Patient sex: M
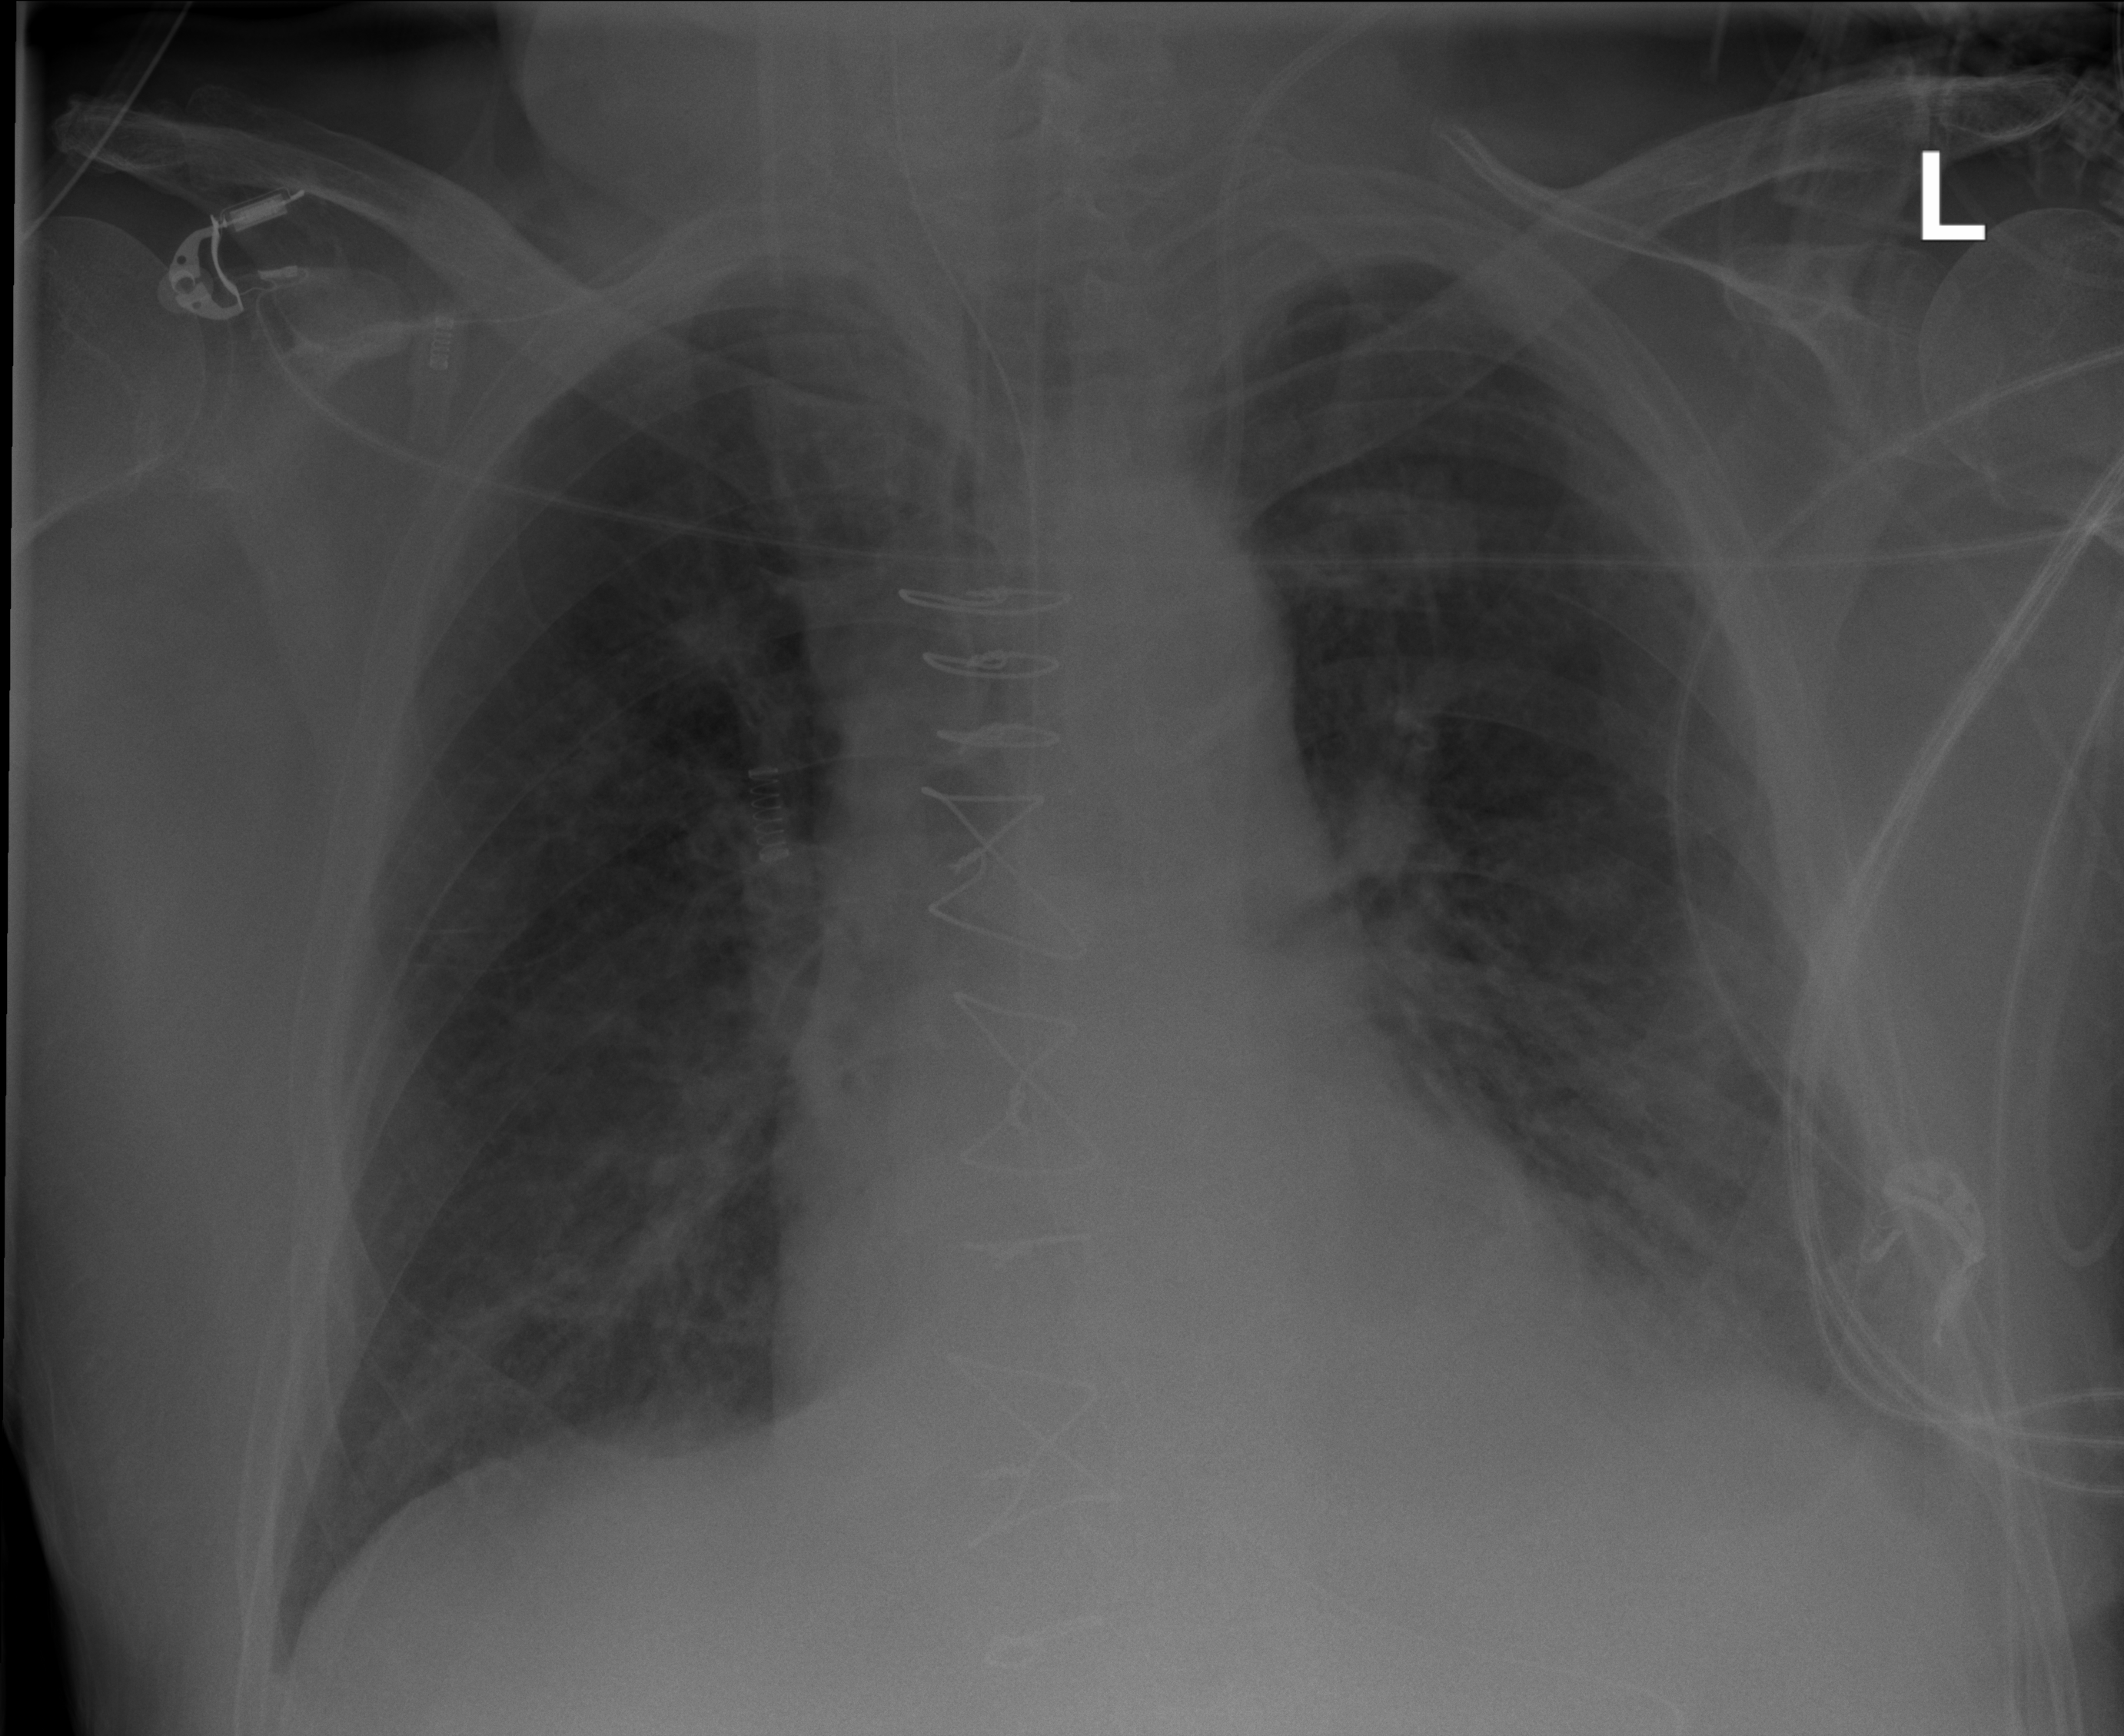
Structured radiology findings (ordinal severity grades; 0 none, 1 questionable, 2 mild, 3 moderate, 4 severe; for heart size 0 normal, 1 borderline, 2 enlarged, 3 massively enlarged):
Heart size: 1
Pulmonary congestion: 2
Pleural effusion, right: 1
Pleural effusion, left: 1
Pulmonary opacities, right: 0
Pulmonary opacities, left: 2
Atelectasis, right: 0
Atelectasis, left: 2